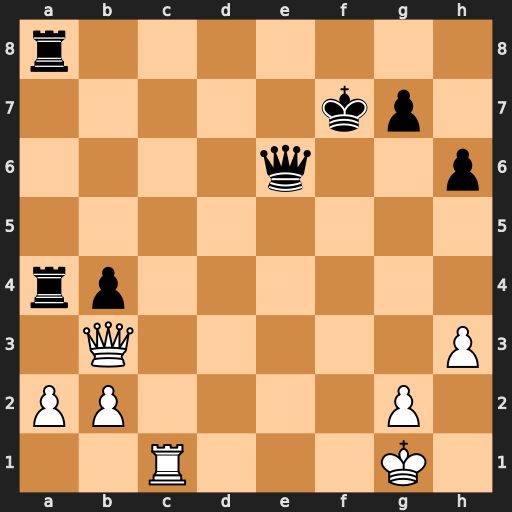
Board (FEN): r7/5kp1/4q2p/8/rp6/1Q5P/PP4P1/2R3K1
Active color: w
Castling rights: -
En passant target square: -
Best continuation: Rc7+ Kf6 Qf3+